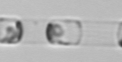
Label: Skeletonema